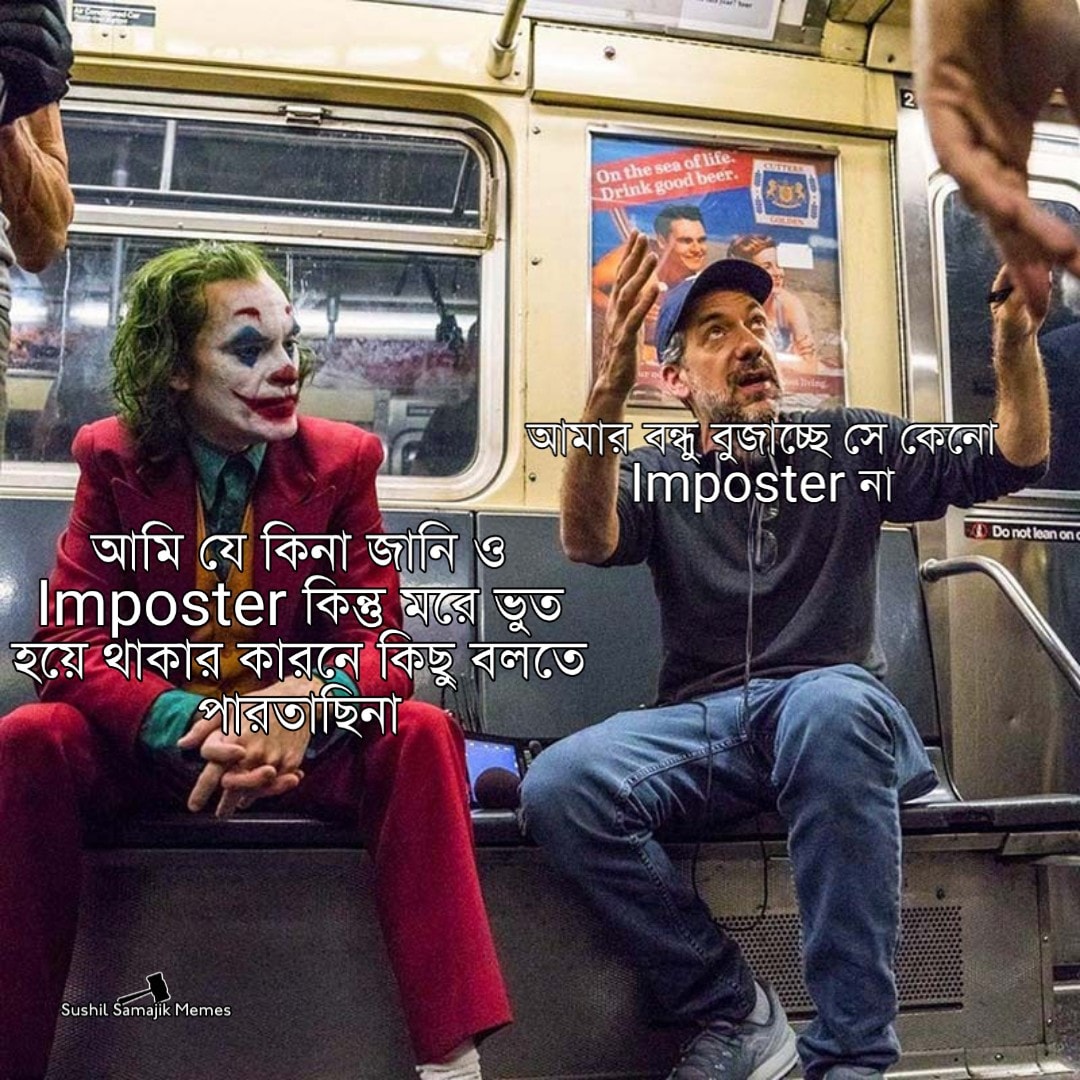
Caption: আমি যে কিনা জানি ও Imposter   কিন্তু মরে ভুত হয়ে থাকার কারনে কিছু বলতে পারতাছিনা      আমার বন্ধু বুজাচ্ছে সে কেনো  Imposter  না
Label: non-hate